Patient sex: F
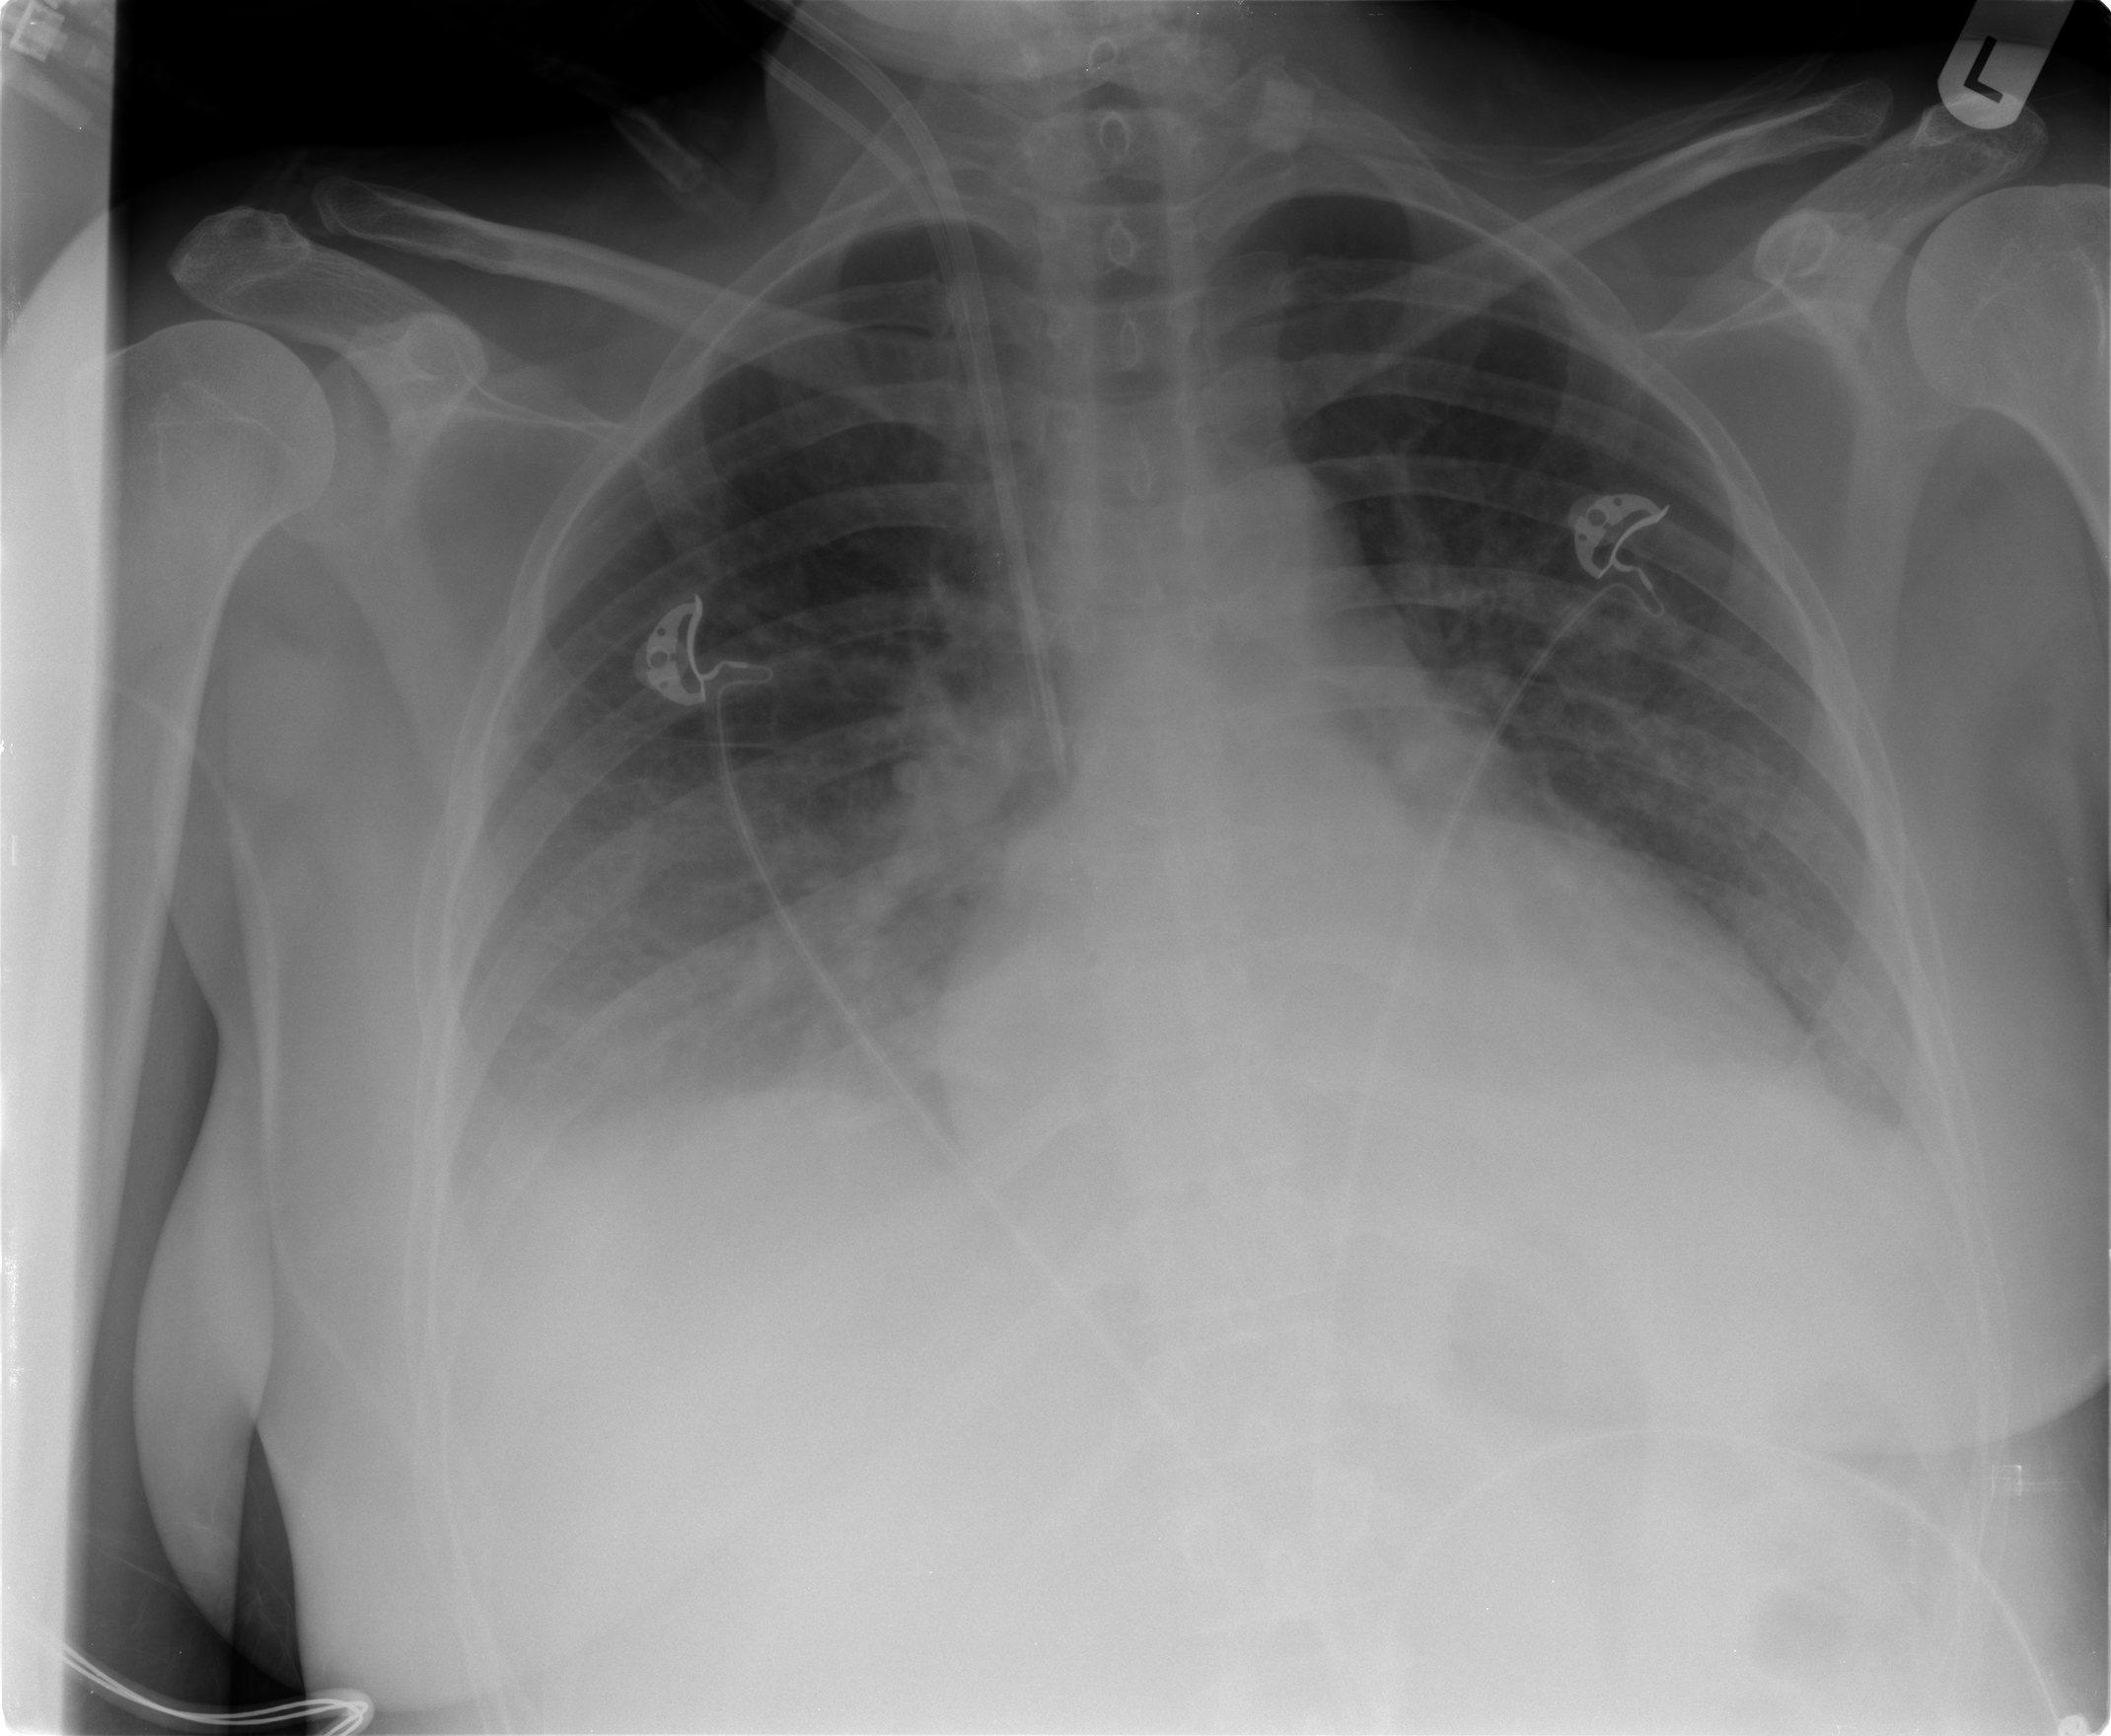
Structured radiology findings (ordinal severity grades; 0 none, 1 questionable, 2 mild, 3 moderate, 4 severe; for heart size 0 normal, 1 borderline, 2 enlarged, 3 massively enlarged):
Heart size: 2
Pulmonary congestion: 2
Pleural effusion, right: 3
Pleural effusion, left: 2
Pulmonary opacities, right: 1
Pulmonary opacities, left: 1
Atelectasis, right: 3
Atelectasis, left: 2